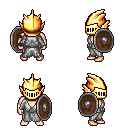
a pixel art fantasy rpg character, male body template, human, light skin, white robe, gold greaves, brunette parted hairstyle, gold helm, shield, four views (front, back, left, right), 2x2 character sprite sheet, small pixel art, hard edges, no anti-aliasing